Interaction volume radius: 5 \u00c5
Interaction volume height: 10 \u00c5
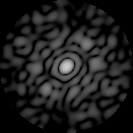
Disorder parameter: 0.8722